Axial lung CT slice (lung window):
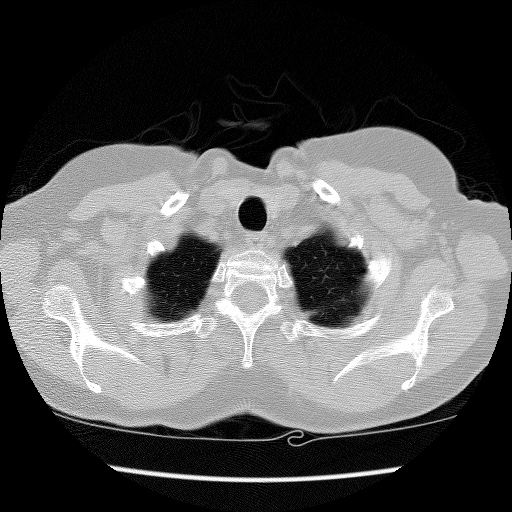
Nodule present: no